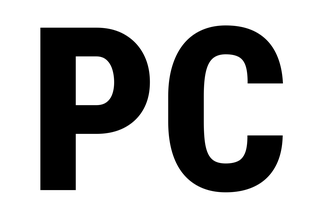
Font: Roboto_Condensed_ExtraBold